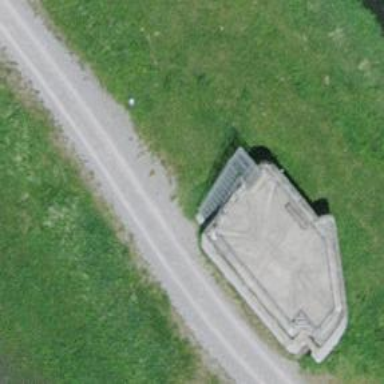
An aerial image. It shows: Set of steps on the road.